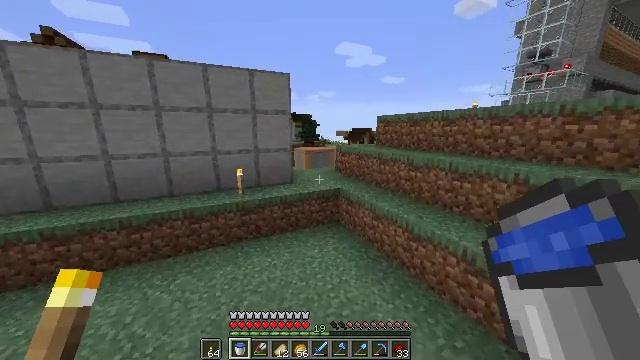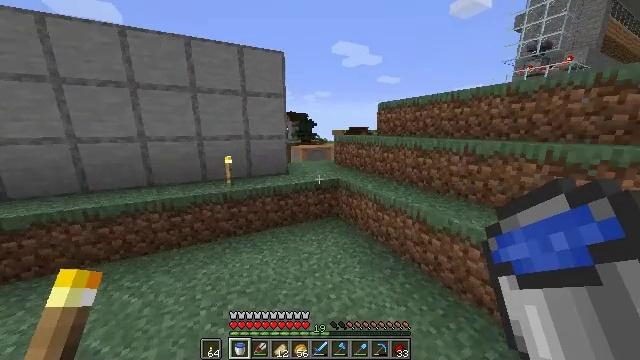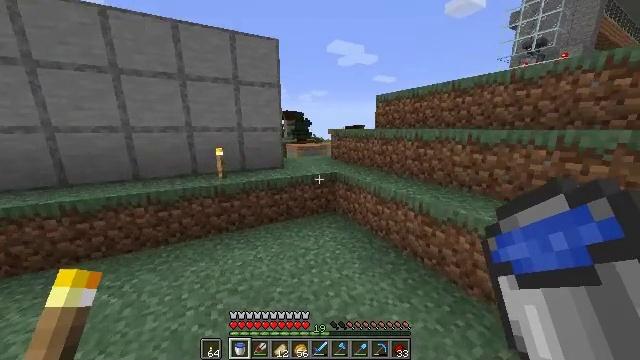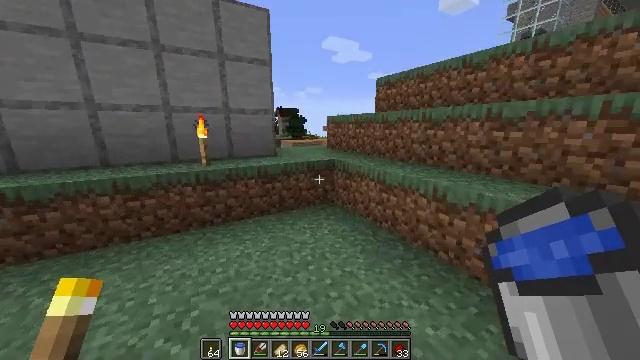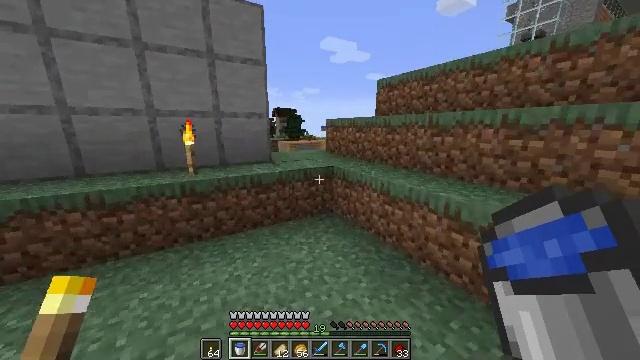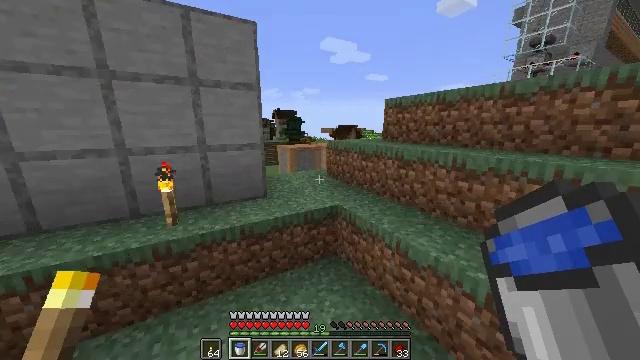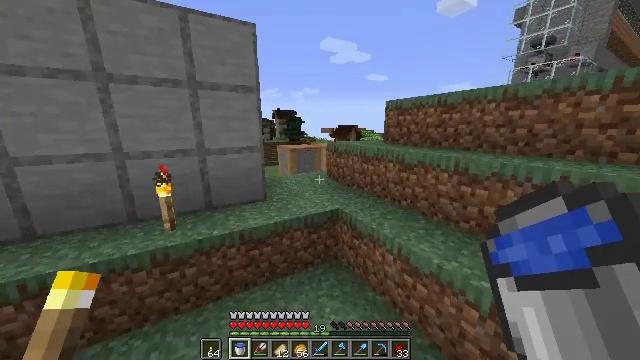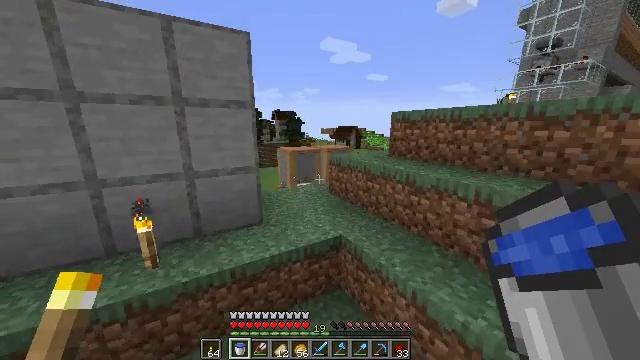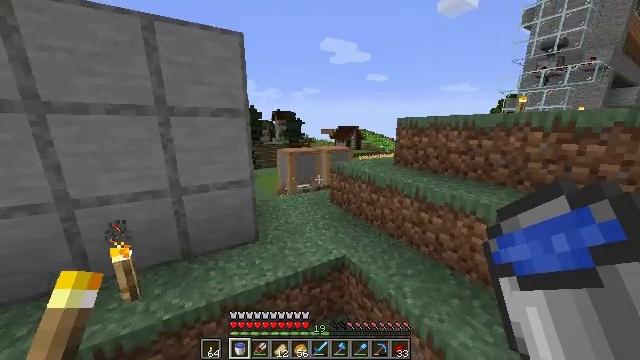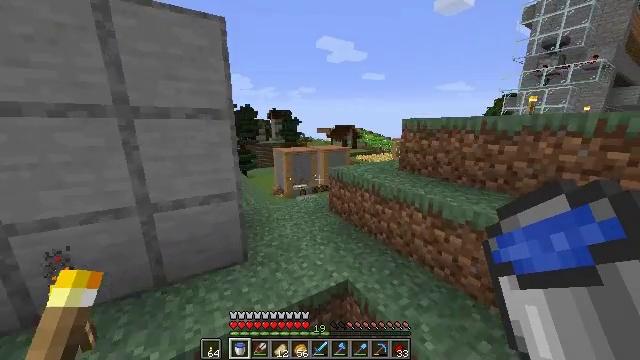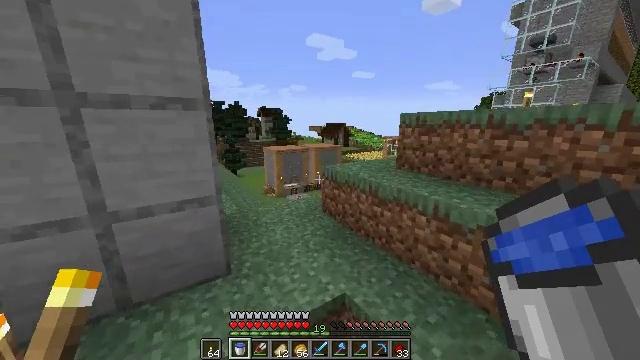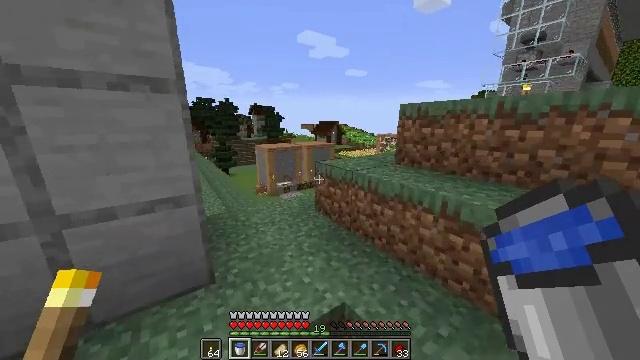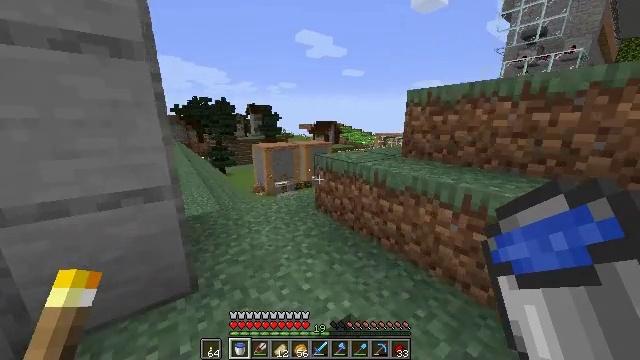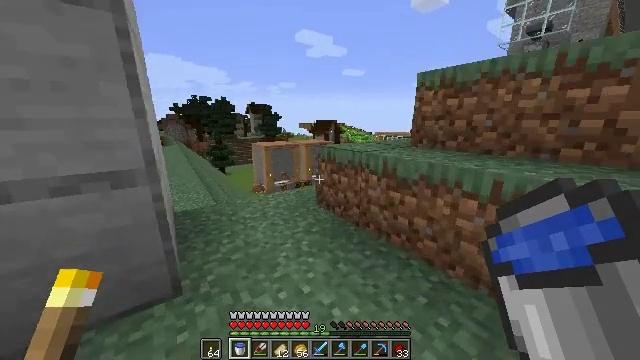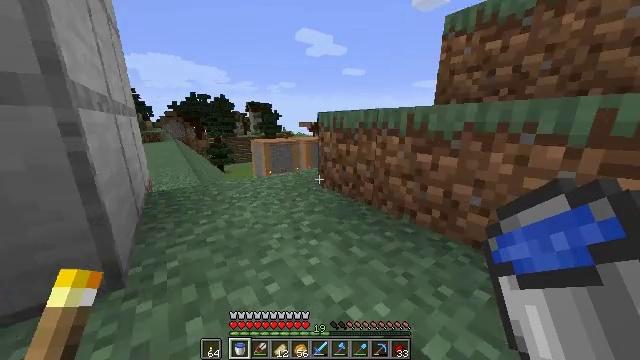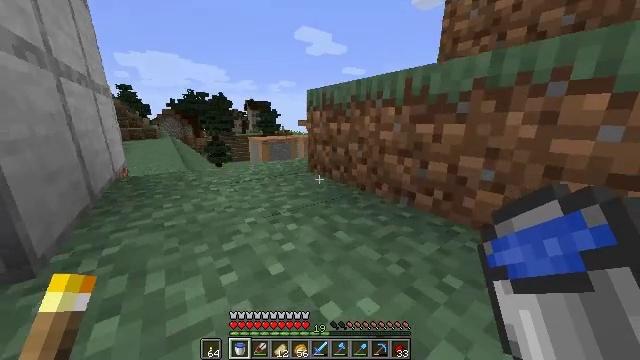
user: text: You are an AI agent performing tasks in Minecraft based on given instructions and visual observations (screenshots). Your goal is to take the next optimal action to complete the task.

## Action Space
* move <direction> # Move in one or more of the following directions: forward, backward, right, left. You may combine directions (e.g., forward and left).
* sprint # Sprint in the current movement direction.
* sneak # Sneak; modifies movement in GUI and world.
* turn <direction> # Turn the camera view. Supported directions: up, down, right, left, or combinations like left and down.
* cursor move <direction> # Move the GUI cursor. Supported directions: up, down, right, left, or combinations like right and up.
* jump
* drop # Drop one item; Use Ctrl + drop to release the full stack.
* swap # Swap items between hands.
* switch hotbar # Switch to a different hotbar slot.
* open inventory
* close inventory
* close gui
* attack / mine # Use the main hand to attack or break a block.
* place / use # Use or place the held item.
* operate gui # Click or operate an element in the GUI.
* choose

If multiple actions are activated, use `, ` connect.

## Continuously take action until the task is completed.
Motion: motion action
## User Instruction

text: Recycle the repeater from a redstone circuit.
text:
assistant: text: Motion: move forward, jump
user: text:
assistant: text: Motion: move forward, turn right, jump
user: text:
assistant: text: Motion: move forward, sprint, turn right, jump
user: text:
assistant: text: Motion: move forward, sprint, jump
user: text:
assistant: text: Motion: move forward, sprint, jump
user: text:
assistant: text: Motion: move forward, jump
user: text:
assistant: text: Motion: move forward, jump
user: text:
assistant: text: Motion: move forward, jump
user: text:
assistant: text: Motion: move forward, jump
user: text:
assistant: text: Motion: move forward, turn right, jump
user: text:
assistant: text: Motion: move forward, turn right, jump
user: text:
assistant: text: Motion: move forward, jump
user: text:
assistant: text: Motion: move forward, jump
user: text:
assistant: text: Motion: move forward, sprint, jump
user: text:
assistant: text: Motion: move forward, sprint, jump
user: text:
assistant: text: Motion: move forward, sprint, jump
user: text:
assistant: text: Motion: move forward, jump
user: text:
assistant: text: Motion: move forward, turn left, jump
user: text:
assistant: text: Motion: move forward, turn left and down, jump
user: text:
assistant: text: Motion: move forward, turn left and down, jump
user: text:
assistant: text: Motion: move forward, turn left and down, jump
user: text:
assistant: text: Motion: move forward, jump
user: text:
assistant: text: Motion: move forward, sprint, jump
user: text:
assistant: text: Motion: move forward, sprint, jump
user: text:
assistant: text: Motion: move forward, sprint, jump
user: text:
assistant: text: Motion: move forward, sprint, jump
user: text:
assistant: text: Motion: move forward, jump
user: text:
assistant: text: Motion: move forward, jump
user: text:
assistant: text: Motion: move forward, jump
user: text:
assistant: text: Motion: move forward, turn right and down, jump